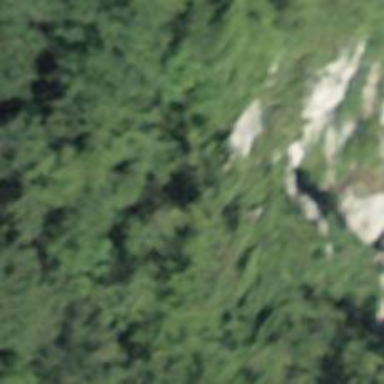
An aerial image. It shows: Cliff in nature.